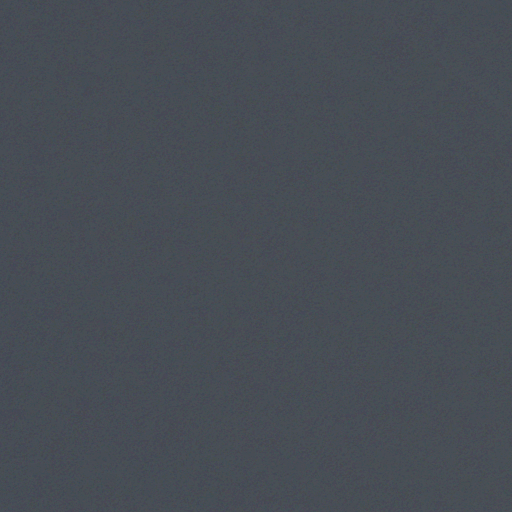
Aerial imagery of cape in Louisiana named Point Fortuna (historical) containing only open water